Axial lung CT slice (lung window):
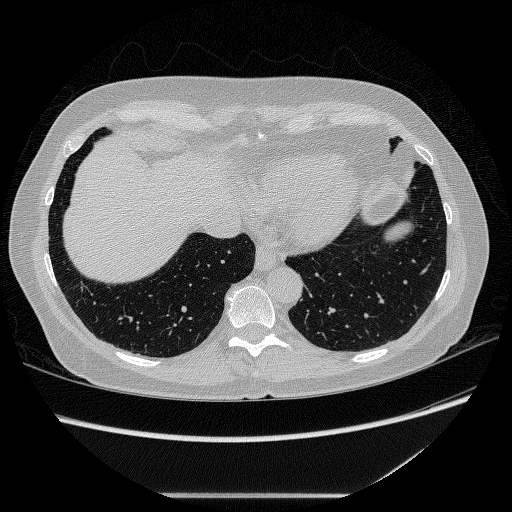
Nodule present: no